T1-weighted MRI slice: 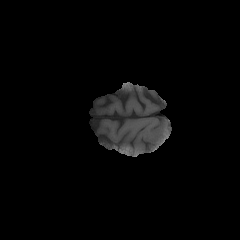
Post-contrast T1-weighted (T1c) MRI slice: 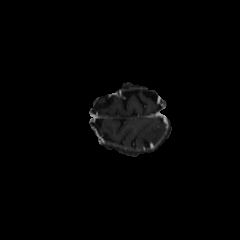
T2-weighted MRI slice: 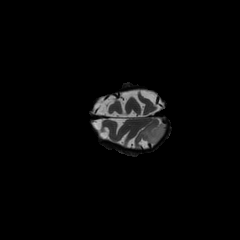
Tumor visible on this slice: yes